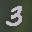
Label: 3